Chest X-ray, PA view. Patient: 55 years old, sex F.
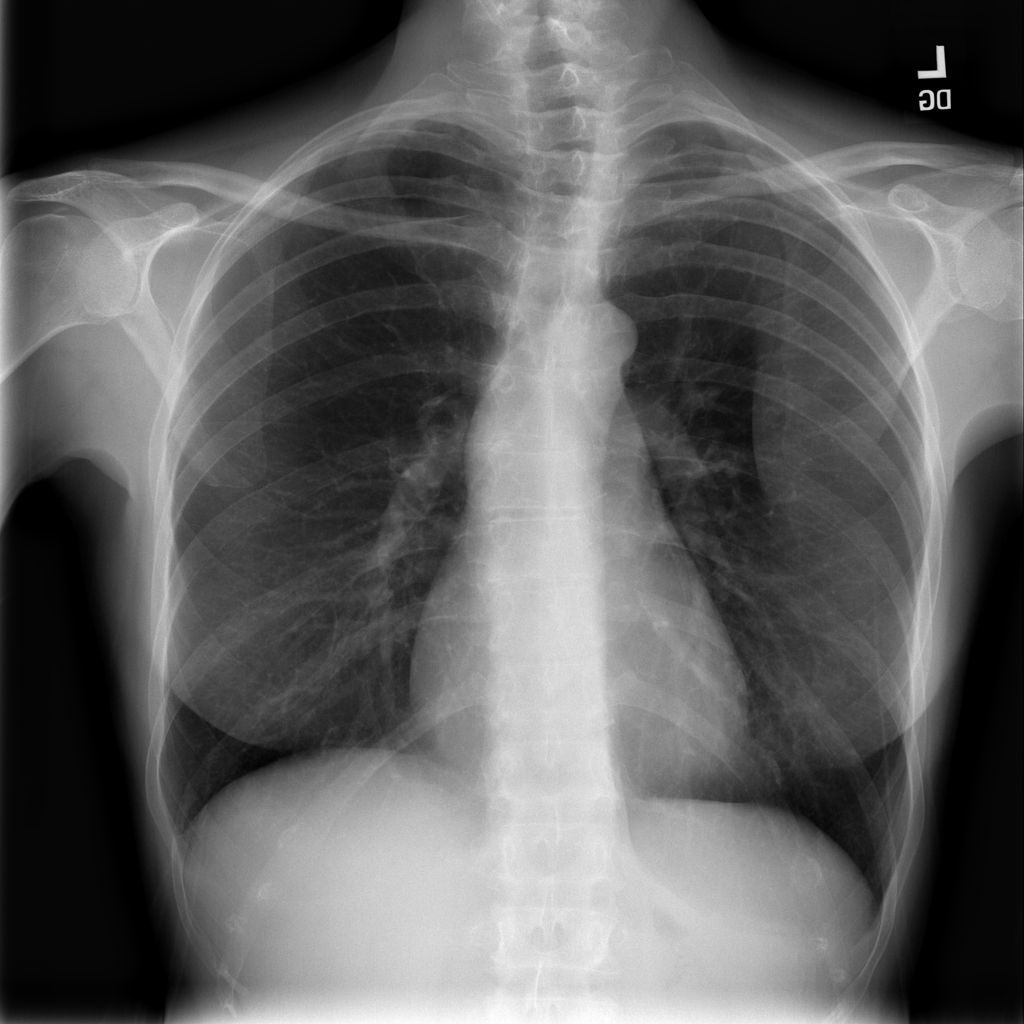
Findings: No Finding